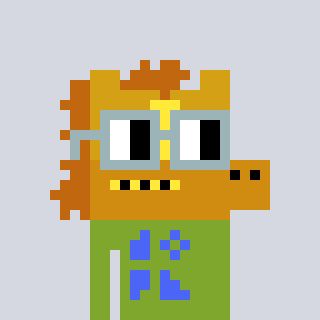
a pixel art character with square dark gray glasses, a yellow horse-shaped head and a slimegreen-colored body on a cool background